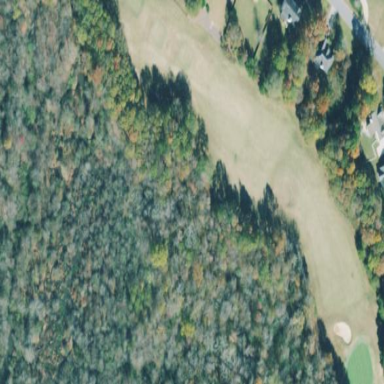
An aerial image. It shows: Golf course surrounded by greenery.